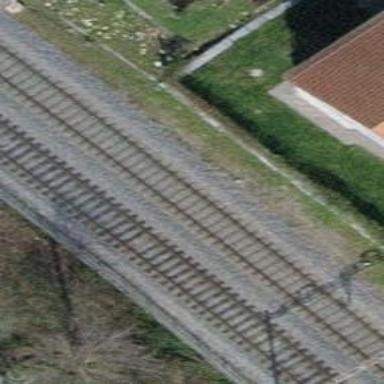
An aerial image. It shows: Single railway track with electrification through contact line.